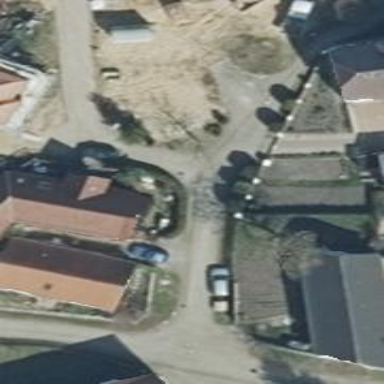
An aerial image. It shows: Residential road.